Interaction volume radius: 10 \u00c5
Interaction volume height: 20 \u00c5
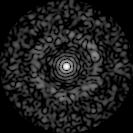
Disorder parameter: 0.8364